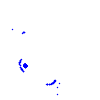
Particle: pion